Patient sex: M
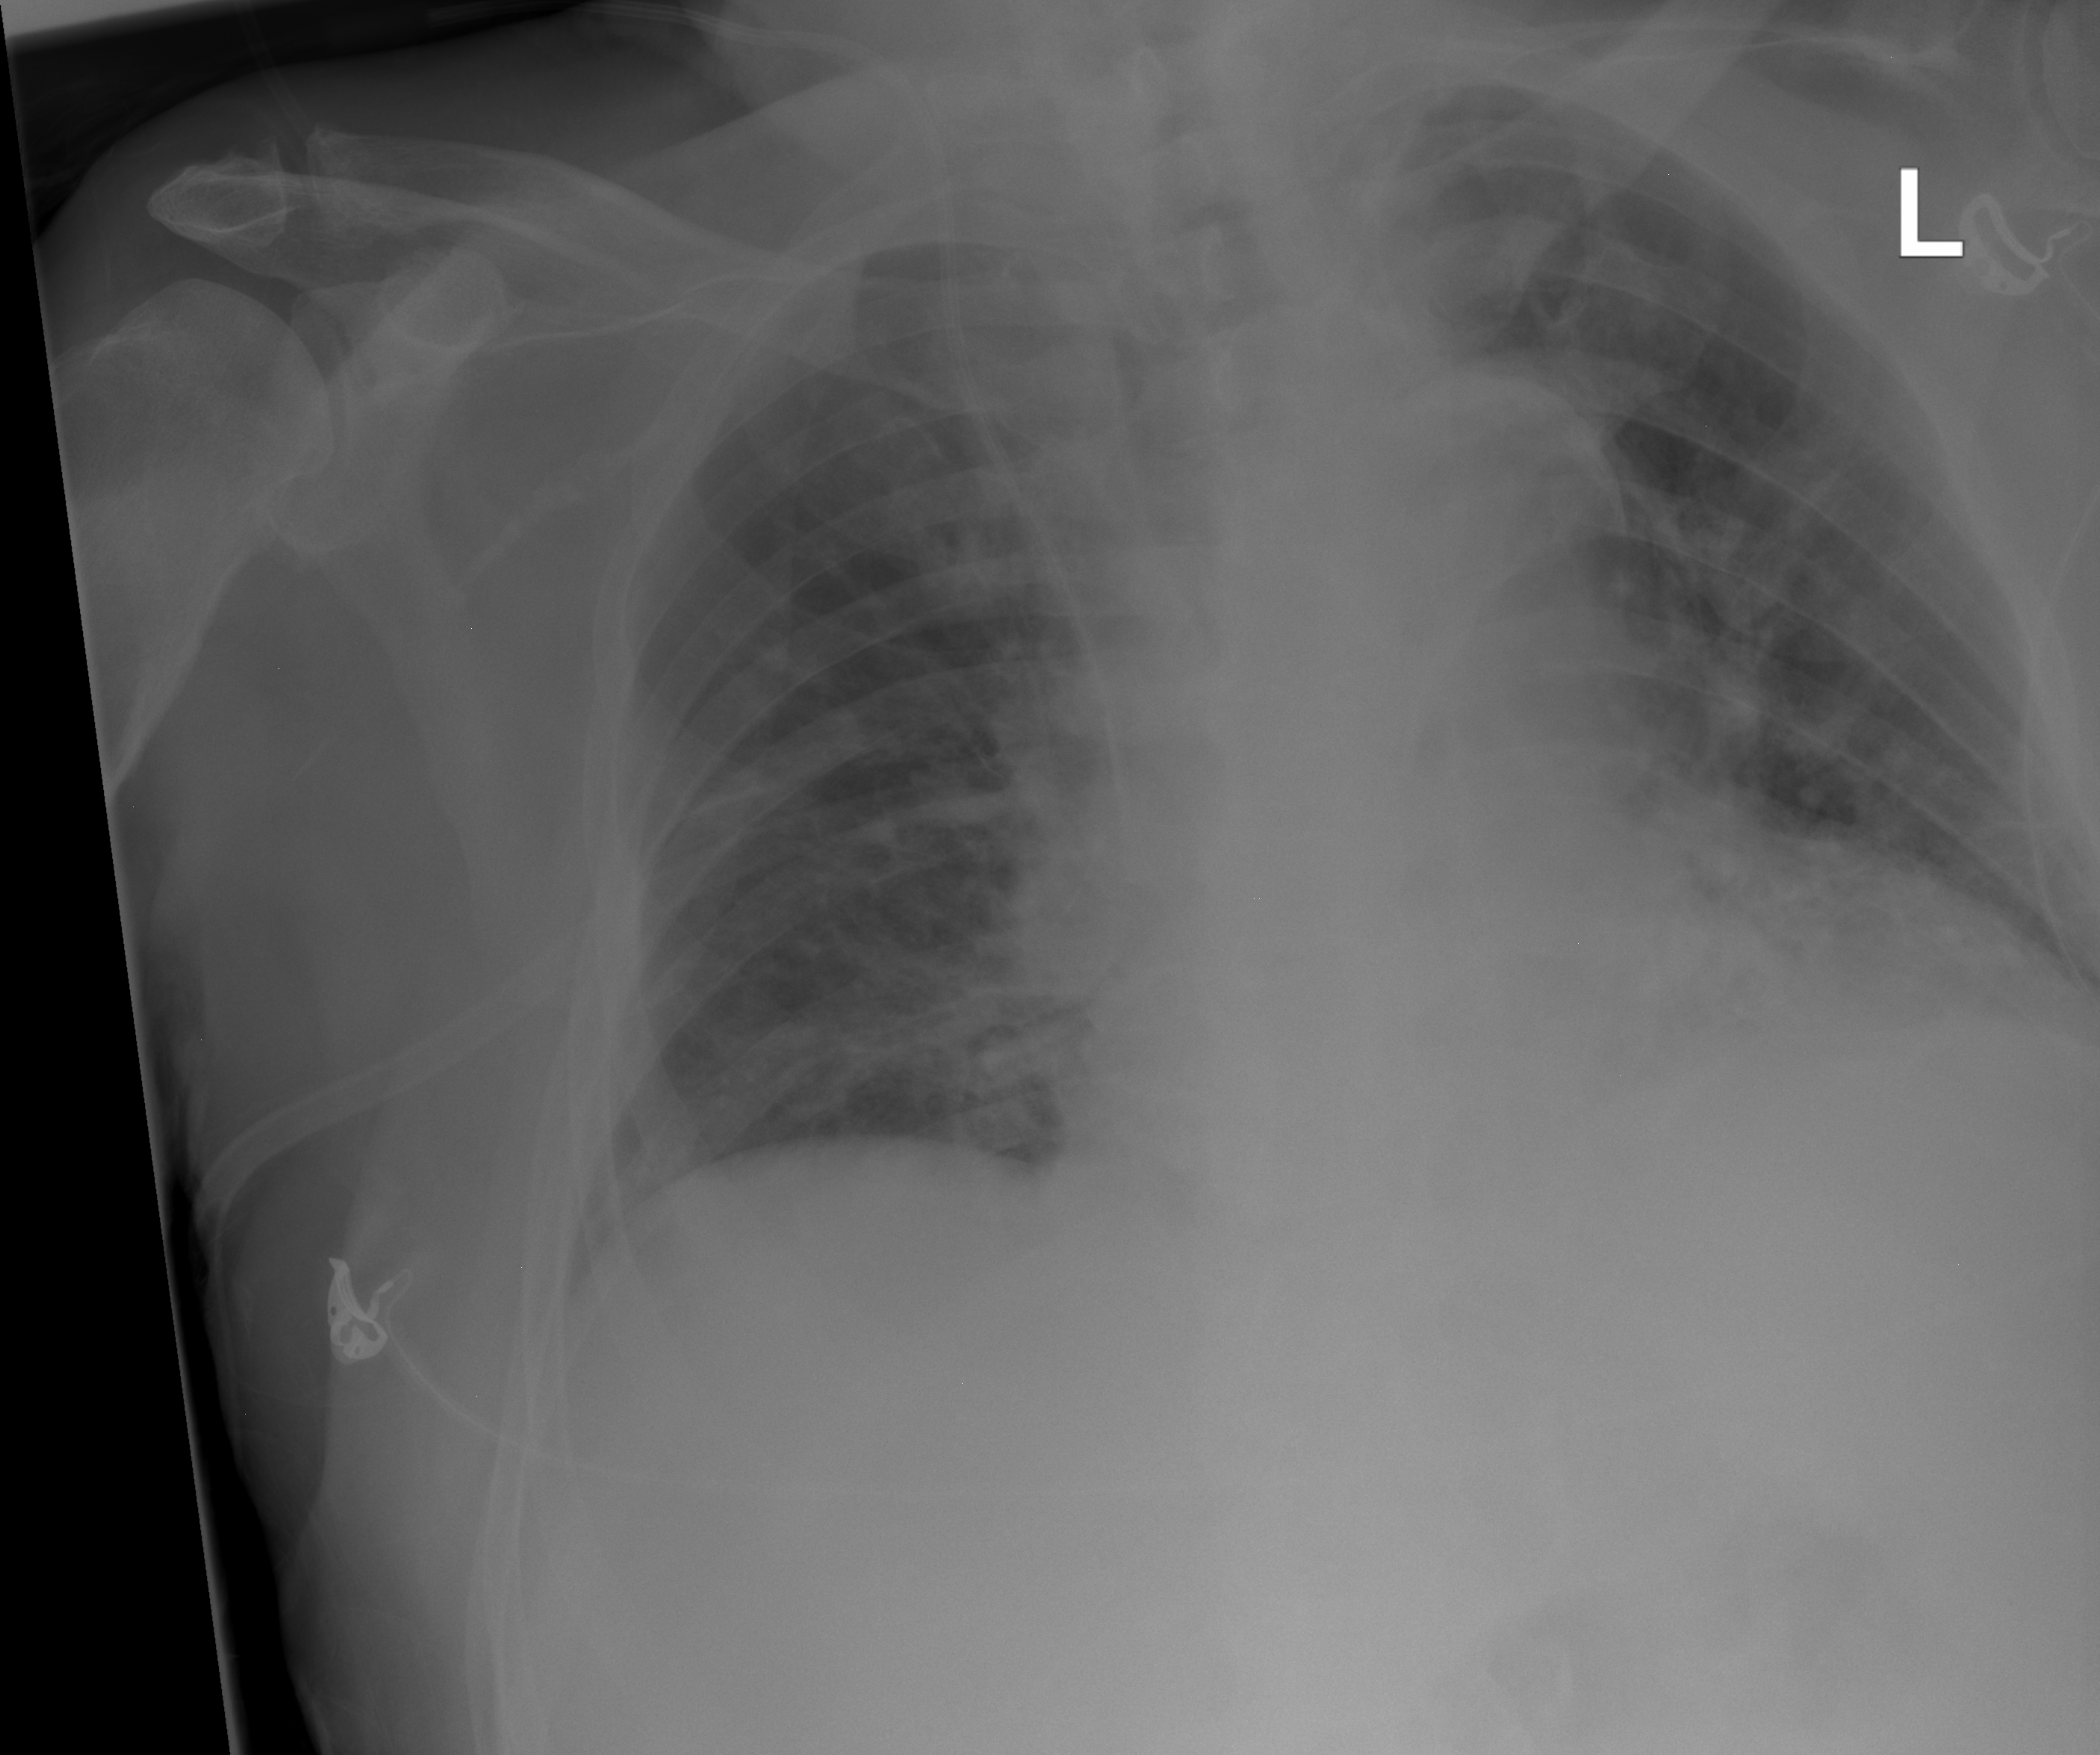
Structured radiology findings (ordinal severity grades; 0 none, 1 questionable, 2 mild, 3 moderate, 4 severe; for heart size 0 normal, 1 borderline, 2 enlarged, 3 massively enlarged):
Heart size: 0
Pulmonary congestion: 2
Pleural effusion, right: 0
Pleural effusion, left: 0
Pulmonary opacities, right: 0
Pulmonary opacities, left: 0
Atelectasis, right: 0
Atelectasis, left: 0